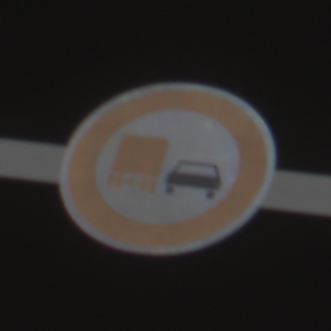
Verkehrszeichen: UeberholverbotKraftfahrzeuge
Umgebung: Outdoor, Urban
Tageszeit: SunriseSunset
Wetter: PartlyCloudy
Licht: Natural
Jahreszeit: NotSpecified
Kontrast: LowContrast